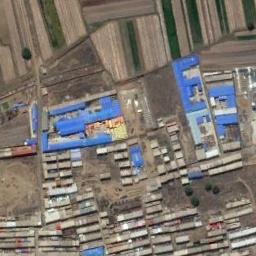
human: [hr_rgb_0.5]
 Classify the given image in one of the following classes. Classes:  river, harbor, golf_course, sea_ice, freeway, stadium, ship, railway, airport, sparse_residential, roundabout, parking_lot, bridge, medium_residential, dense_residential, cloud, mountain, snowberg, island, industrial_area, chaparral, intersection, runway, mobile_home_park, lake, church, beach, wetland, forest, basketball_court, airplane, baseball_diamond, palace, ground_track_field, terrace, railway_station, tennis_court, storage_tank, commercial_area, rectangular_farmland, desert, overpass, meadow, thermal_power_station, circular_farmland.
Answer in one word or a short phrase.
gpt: industrial_area